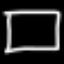
Label: square